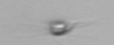
Label: Calciopappus